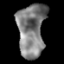
Tissue: lung
Cell type: Epithelial cells
Senescence score: 0.1768
Nuclear area (px): 1442
Mean DAPI intensity: 126.897